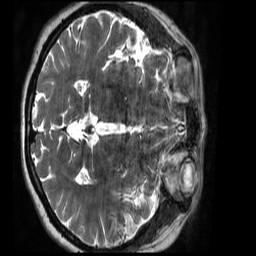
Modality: T2w
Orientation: axial
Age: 24
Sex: female